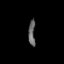
Tissue: prostate
Cell type: Fibroblasts
Senescence score: 0.8123
Nuclear area (px): 177
Mean DAPI intensity: 95.011